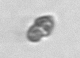
Label: Heterocapsa_rotundata